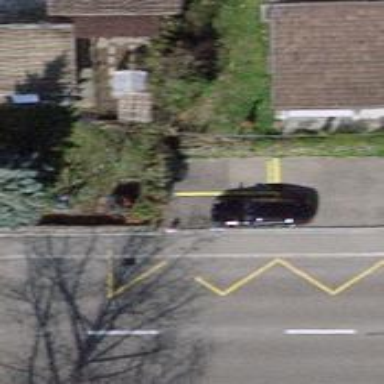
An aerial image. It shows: Bus stop with platform for public transport.